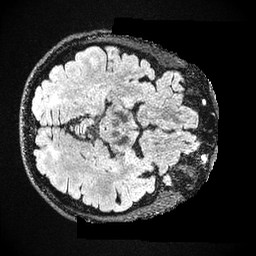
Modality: FLAIR
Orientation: axial
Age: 47
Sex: male
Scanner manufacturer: ge
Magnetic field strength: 3 T
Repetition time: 4.802 s
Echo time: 0.1172 s